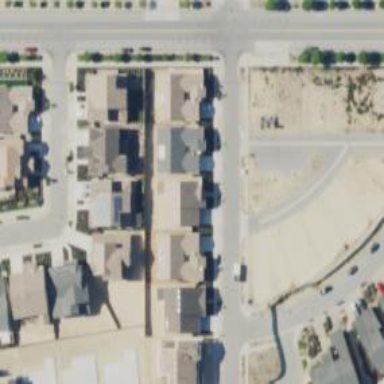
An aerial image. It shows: Living street.